Question: I have a parent & child elements in my web page where both have separate event handlers defined for them. I have tested in firefox, where the event handler for parent element gets executed first. I want it to execute the other way - child element's event handler getting executed first.
I have read about making use of bind, stopPropagation, preventDefault etc. make that happen but I am a bit confused as a to how to get this working? Can somebody shed some light on this topic?
Here is how I am implementing the event handling....
'''
$('#Sidebar ul li .DeleteList').live('click', function(e) {
alert("I was deleted");
});
$('#Sidebar ul').delegate('li', 'click', function(e) {
alert("I was selected");
});
'''

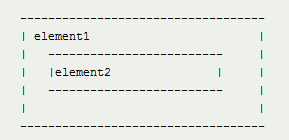
Answer: Why not be consistent and just use '.live()' for both? :D
'''
$('#Sidebar ul li .DeleteList').live('click', function(e) {
alert("I was deleted");
});
$('#Sidebar ul li').live('click', function(e) {
alert("I was selected");
});
'''
This way 'deleted' gets triggered first.
fiddle: <URL>